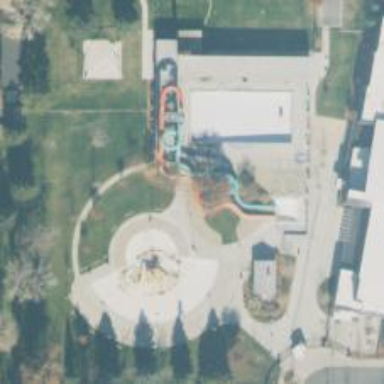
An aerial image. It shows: Water slide attraction.